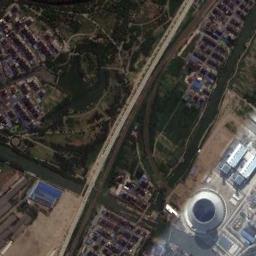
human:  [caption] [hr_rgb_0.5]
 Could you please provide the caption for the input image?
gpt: There are many buildings next to the thermal power station .

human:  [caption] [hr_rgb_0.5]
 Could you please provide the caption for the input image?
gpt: In the thermal power station, there are neatly planned plants, Equipment and good greening, and there is a cooling tower that emits steam .

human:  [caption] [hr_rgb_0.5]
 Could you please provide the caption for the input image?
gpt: Here are three thermal power stations, two of which are emitting smoke .

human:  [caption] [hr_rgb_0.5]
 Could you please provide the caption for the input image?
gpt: The thermal power station is on the grass next to some buildings with white mist above .

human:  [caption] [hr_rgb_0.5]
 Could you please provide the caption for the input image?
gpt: There are many buildings and some green meadows on the thermal power station .